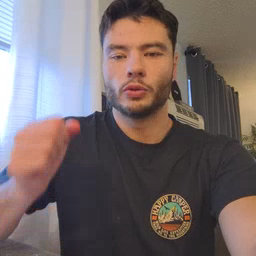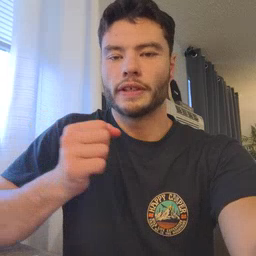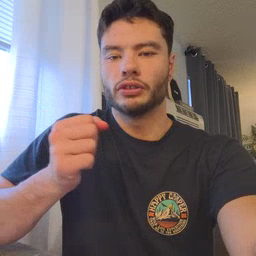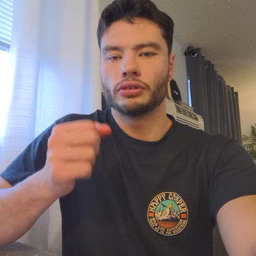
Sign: refrigerator